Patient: sex M, age 29
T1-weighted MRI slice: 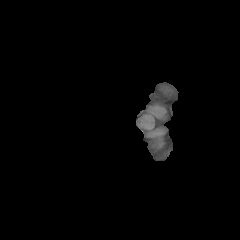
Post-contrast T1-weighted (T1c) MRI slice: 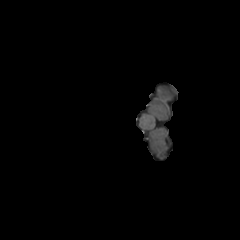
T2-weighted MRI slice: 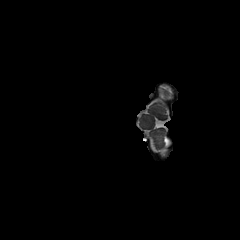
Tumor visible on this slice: no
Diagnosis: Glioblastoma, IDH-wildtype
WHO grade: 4